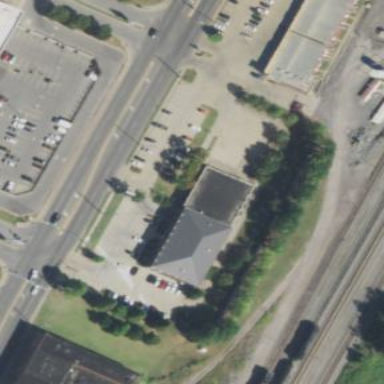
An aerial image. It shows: Bank building.